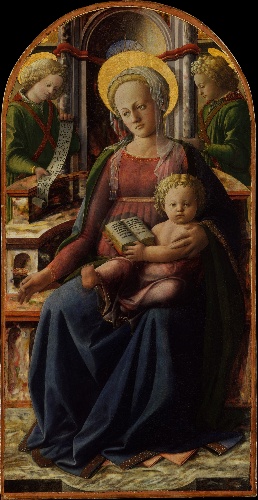
Title: Madonna and Child Enthroned with Two Angels
Artist: Fra Filippo Lippi
Artist bio: Italian, Florence ca. 1406–1469 Spoleto
Date: ca. 1440
Object type: Painting
Classification: Paintings
Medium: Tempera and gold on wood, transferred from wood
Dimensions: Arched top, 48 1/4 x 24 3/4 in. (122.6 x 62.9 cm)
Department: European Paintings
Credit line: The Jules Bache Collection, 1949
Accession year: 1949
Repository: Metropolitan Museum of Art, New York, NY
Tags: Madonna and Child|Books|Angels